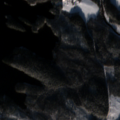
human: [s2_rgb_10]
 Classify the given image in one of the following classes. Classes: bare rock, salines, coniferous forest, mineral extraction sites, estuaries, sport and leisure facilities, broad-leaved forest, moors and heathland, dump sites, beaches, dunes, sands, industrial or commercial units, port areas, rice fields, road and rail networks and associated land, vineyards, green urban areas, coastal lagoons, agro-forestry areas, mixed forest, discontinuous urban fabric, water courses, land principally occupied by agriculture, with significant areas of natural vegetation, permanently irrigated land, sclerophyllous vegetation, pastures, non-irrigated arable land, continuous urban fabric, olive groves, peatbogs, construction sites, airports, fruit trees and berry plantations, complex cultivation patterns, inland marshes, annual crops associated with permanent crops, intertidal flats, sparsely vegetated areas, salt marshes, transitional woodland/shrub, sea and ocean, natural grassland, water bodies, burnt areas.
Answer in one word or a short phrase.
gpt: non-irrigated arable land, coniferous forest, mixed forest, water bodies